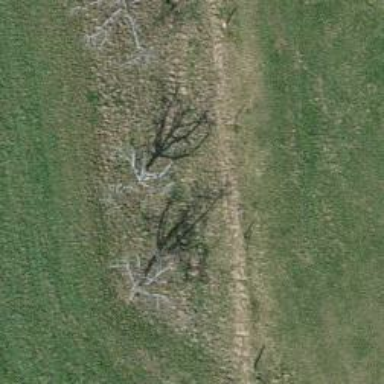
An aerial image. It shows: Single tag "natural: tree."